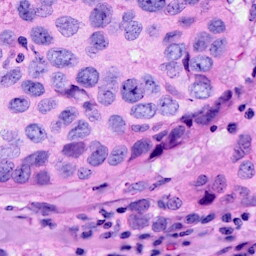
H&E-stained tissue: Breast